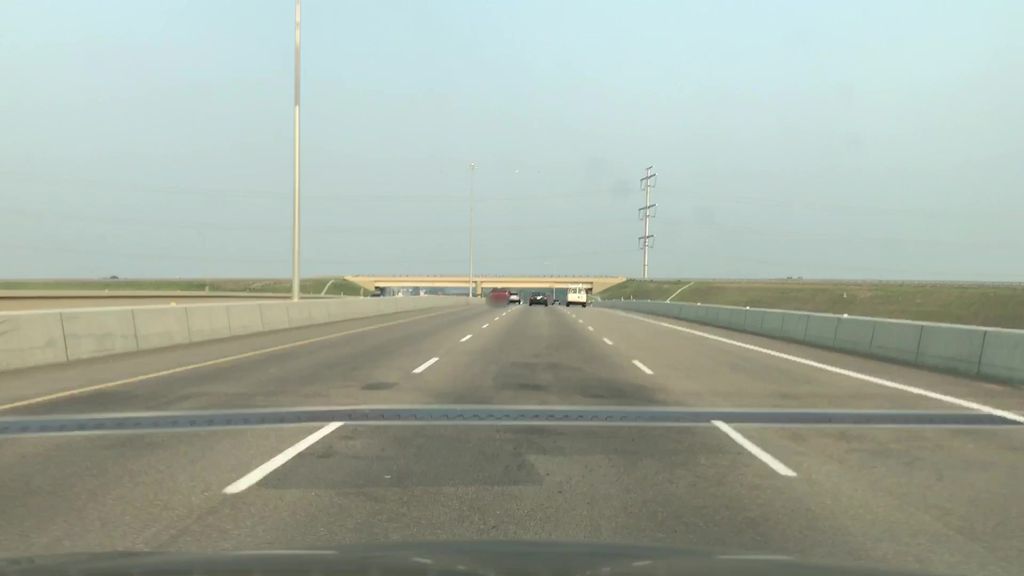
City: edmonton